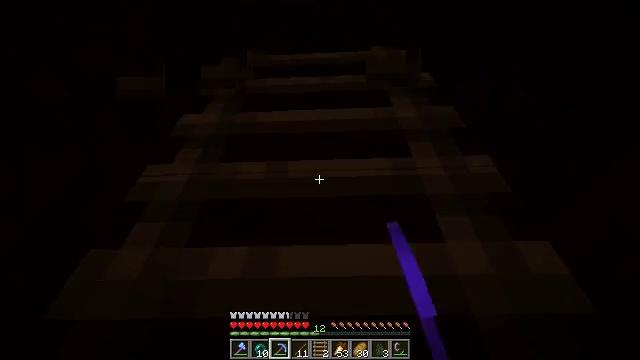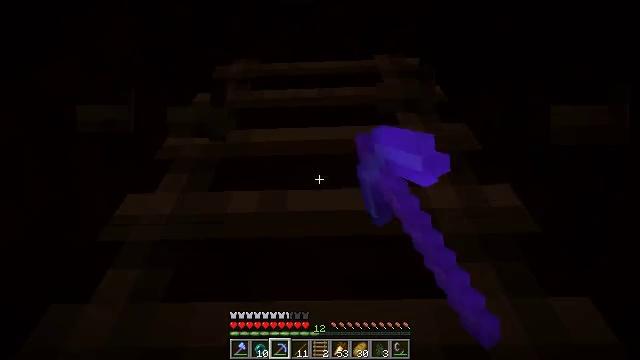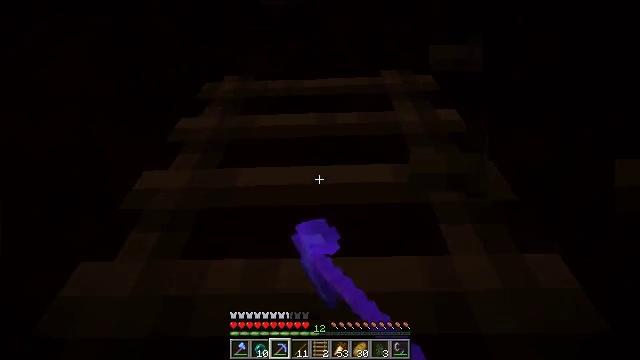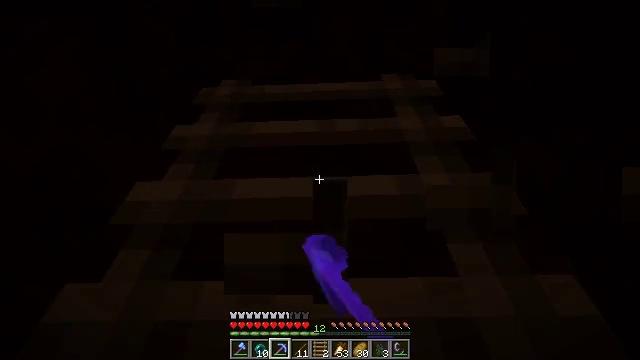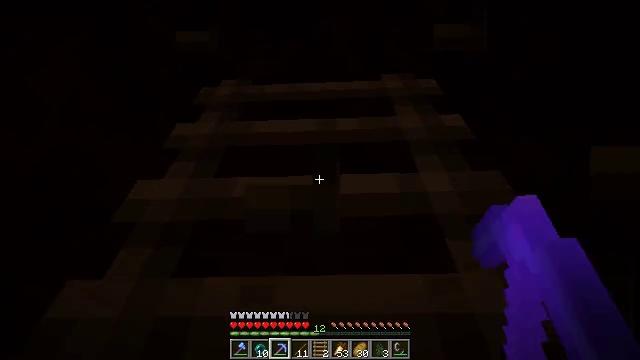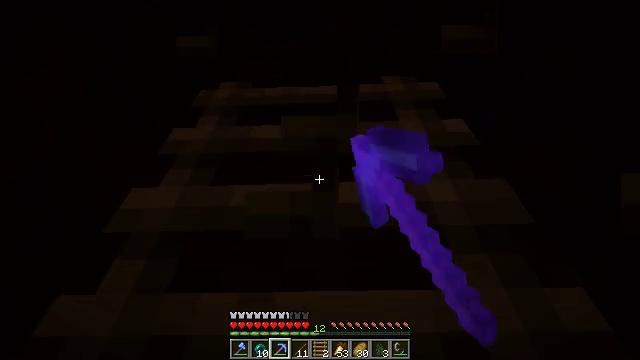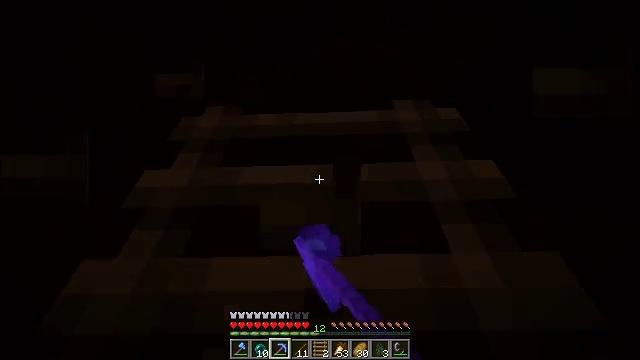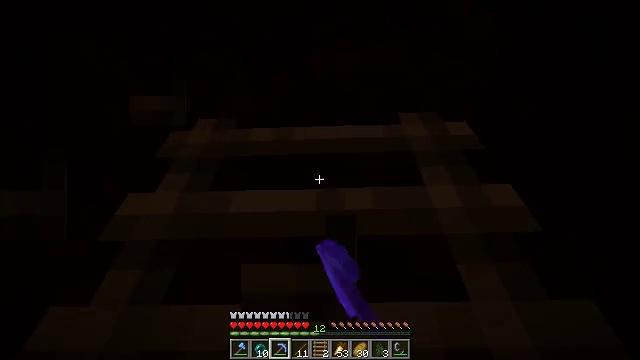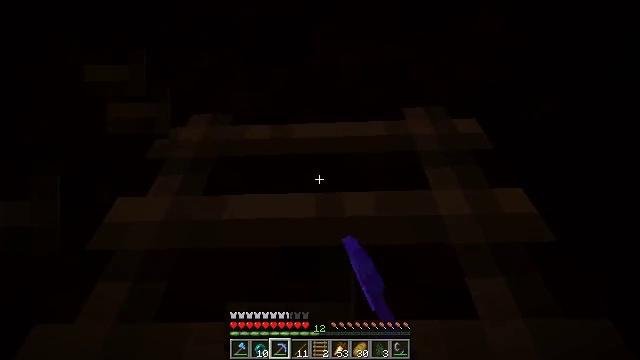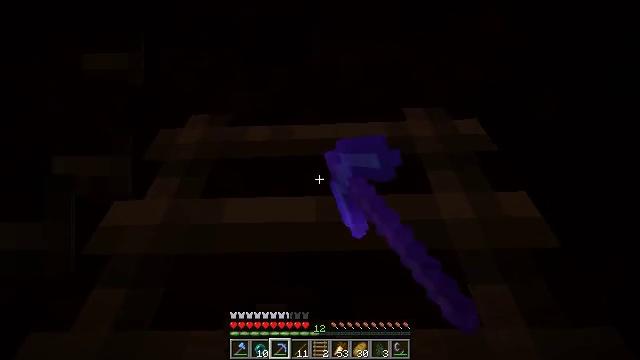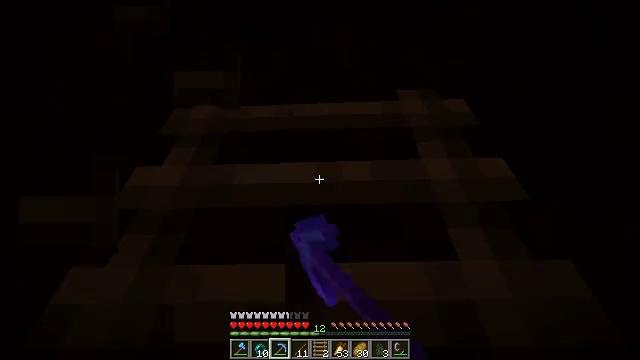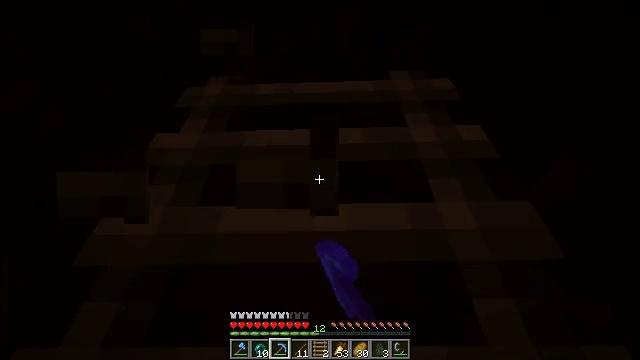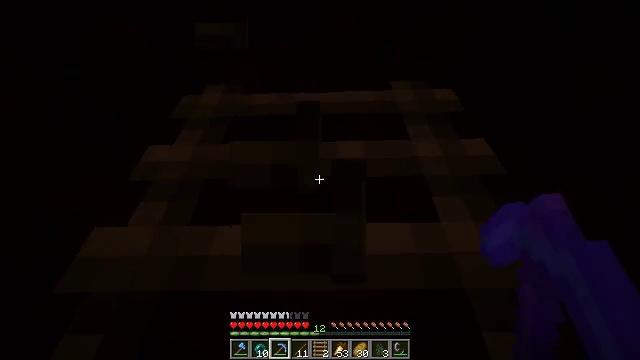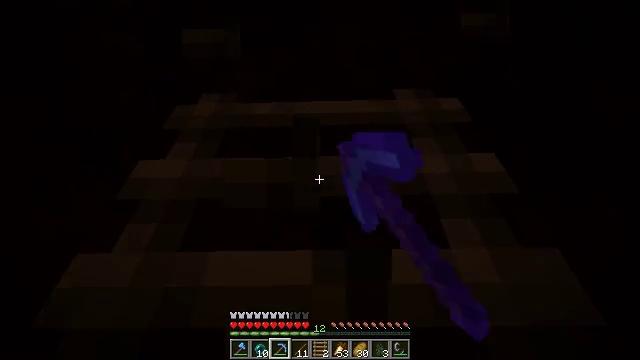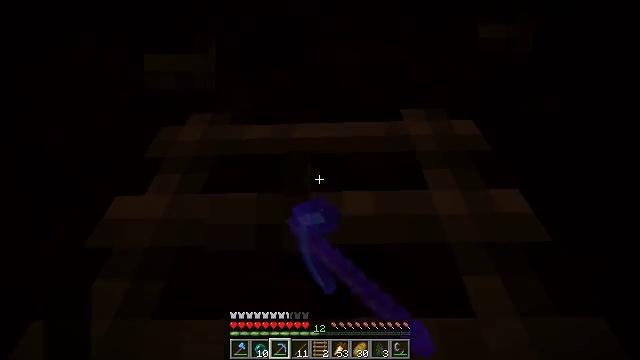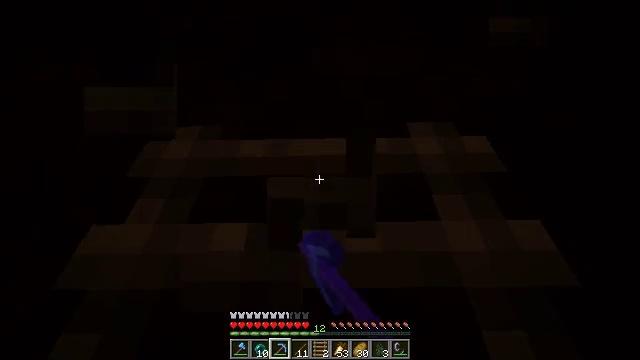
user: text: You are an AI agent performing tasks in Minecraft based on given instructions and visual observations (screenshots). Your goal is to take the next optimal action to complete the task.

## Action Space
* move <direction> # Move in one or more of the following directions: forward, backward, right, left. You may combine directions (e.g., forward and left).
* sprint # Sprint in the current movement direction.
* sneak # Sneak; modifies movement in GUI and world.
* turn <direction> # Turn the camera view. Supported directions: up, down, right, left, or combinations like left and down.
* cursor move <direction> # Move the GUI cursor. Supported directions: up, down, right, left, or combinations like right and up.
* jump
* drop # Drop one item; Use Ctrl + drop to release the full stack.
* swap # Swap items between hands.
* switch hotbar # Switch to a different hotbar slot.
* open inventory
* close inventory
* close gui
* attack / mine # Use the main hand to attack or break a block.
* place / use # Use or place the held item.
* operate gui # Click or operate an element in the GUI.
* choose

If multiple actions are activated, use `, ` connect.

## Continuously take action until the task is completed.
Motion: motion action
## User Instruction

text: Remove the ladder from its position.
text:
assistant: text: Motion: move forward, attack / mine
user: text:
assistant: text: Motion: attack / mine
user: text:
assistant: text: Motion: attack / mine
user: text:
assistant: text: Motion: move forward, attack / mine
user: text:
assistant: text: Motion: move forward, attack / mine
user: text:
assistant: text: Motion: move forward, attack / mine
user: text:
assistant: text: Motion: attack / mine
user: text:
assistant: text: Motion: turn down, attack / mine
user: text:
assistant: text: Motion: attack / mine
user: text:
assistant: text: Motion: attack / mine
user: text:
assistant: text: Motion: move forward, attack / mine
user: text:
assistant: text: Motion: move forward, attack / mine
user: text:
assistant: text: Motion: move forward, attack / mine
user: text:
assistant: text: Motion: move forward, attack / mine
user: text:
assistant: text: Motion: move forward, turn down, attack / mine
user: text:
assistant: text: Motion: turn down, attack / mine
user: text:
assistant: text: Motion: attack / mine
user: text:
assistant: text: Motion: attack / mine
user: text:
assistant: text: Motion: turn down, attack / mine
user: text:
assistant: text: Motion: turn down, attack / mine
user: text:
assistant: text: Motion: attack / mine
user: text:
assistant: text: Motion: move forward, attack / mine
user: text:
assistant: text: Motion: move forward, attack / mine
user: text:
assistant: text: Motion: move forward, attack / mine
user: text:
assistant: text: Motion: attack / mine
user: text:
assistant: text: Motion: attack / mine
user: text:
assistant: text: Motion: attack / mine
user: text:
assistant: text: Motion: attack / mine
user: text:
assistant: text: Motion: attack / mine
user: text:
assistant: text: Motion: attack / mine